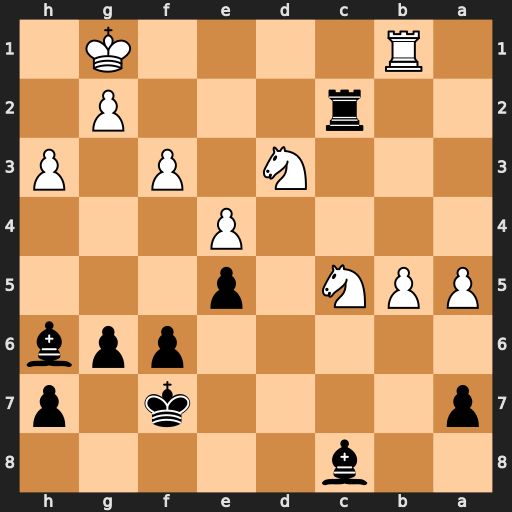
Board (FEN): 2b5/p4k1p/5ppb/PPN1p3/4P3/3N1P1P/2r3P1/1R4K1
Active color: b
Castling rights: -
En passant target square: -
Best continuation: Be3+ Kh2 Bxc5 Nxc5 Rxc5